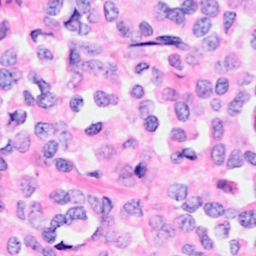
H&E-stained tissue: Breast